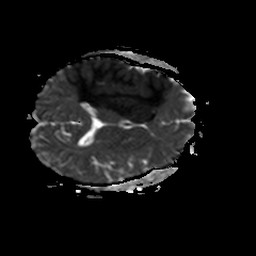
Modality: ADC
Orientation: axial
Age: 39
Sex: female
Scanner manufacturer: philips
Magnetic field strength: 3 T
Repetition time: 3.092 s
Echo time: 0.076 s